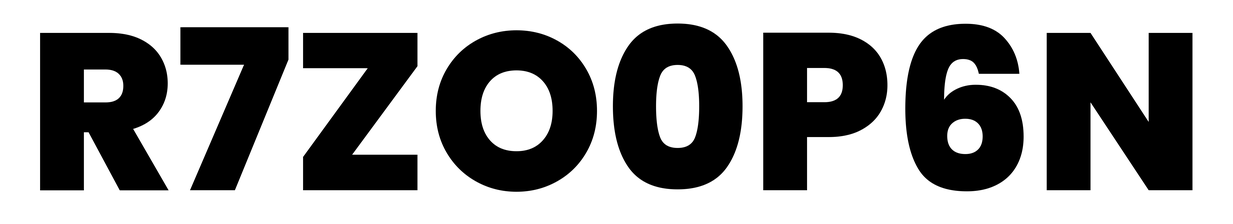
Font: Poppins-ExtraBold